Question: I have installed ElasticSearch and I am unable to search when I use this:
'''
<%= link_to genre_linker.genre, movie_genre_linker_path(@movie, genre_linker) %>
'''
but the results are correctly displayed when I use this:
'''
<%= link_to genre_linker.genre %>
'''
So, since the search works, I am thinking the problem is in my syntax.
this is my route:
'''
movie_genre_linker GET /movies/:movie_id/genre_linkers/:id(.:format) genre_linkers#show
'''
this is the error message:

I am still sort of a noob, so any guidance will be greatly appreciated.
'''
class MoviesController < ApplicationController
before_action :set_movie, only: [:show, :edit, :update, :destroy]
before_action :authenticate_user!, except: [:index, :show]
def index
@movies = Movie.all
end
def show
@genre_linkers = GenreLinker.where(movie_id: @movie.id).order("created_at DESC")
@common_linkers = CommonLinker.where(movie_id: @movie.id).order("created_at DESC")
@theme_linkers = ThemeLinker.where(movie_id: @movie.id).order("created_at DESC")
@location_linkers = LocationLinker.where(movie_id: @movie.id).order("created_at DESC")
end
def new
@movie = current_user.movies.build
end
def edit
end
def create
@movie = current_user.movies.build(movie_params)
respond_to do |format|
if @movie.save
format.html { redirect_to @movie, notice: 'Movie was successfully created.' }
format.json { render :show, status: :created, location: @movie }
else
format.html { render :new }
format.json { render json: @movie.errors, status: :unprocessable_entity }
end
end
end
def update
respond_to do |format|
if @movie.update(movie_params)
format.html { redirect_to @movie, notice: 'Movie was successfully updated.' }
format.json { render :show, status: :ok, location: @movie }
else
format.html { render :edit }
format.json { render json: @movie.errors, status: :unprocessable_entity }
end
end
end
def destroy
@movie.destroy
respond_to do |format|
format.html { redirect_to movies_url, notice: 'Movie was successfully destroyed.' }
format.json { head :no_content }
end
end
private
def set_movie
@movie = Movie.find(params[:id])
end
def movie_params
params.require(:movie).permit(:title, :description, :movie_length, :poster)
end
end
'''
'''
class GenreLinkersController < ApplicationController
before_action :set_genre_linker, only: [:show, :edit, :update, :destroy, :votes]
before_action :set_movie
before_action :authenticate_user!, except: [:index, :show]
respond_to :html
def index
@genre_linkers = GenreLinker.all
respond_with(@genre_linkers)
end
def show
@genre_linker = GenreLinker.find(params[:id])
end
def vote
value = params[:type] == "up" ? 1 : -1
@genre_linker = GenreLinker.find(params[:id])
@genre_linker.add_or_update_evaluation(:votes, value, current_user)
redirect_to :back, notice: "thanks for the vote"
end
def new
@genre_linker = GenreLinker.new
respond_with(@genre_linker)
end
def edit
end
def create
@genre_linker = GenreLinker.new(genre_linker_params)
@genre_linker.user_id = current_user.id
@genre_linker.movie_id = @movie.id
if @genre_linker.save
redirect_to @movie
else
render 'new'
end
end
def update
@genre_linker.update(genre_linker_params)
respond_with(@genre_linker)
end
def destroy
@genre_linker.destroy
respond_with(@genre_linker)
end
private
def set_genre_linker
@genre_linker = GenreLinker.find(params[:id])
end
def set_movie
@movie = Movie.find(params[:movie_id])
end
def genre_linker_params
params.require(:genre_linker).permit(:genre, :description)
end
end
'''
'''
<%= form_for search_path, method: :get do |f| %>
<p>
<%= f.label "Search for" %>
<%= text_field_tag :q, params[:q] %>
<%= submit_tag "Go", name: nil %>
</p>
<% end %>
<ul>
<% @genre_linkers.each do |genre_linker| %>
<li>
<%= link_to genre_linker.genre, movie_genre_linker_path(@movie, genre_linker) %>
</li>
</ul
<% end %>
'''
'''
class SearchController < ApplicationController
def search
if params[:q].nil?
@genre_linkers = []
else
@genre_linkers = GenreLinker.search params[:q]
end
end
end
'''
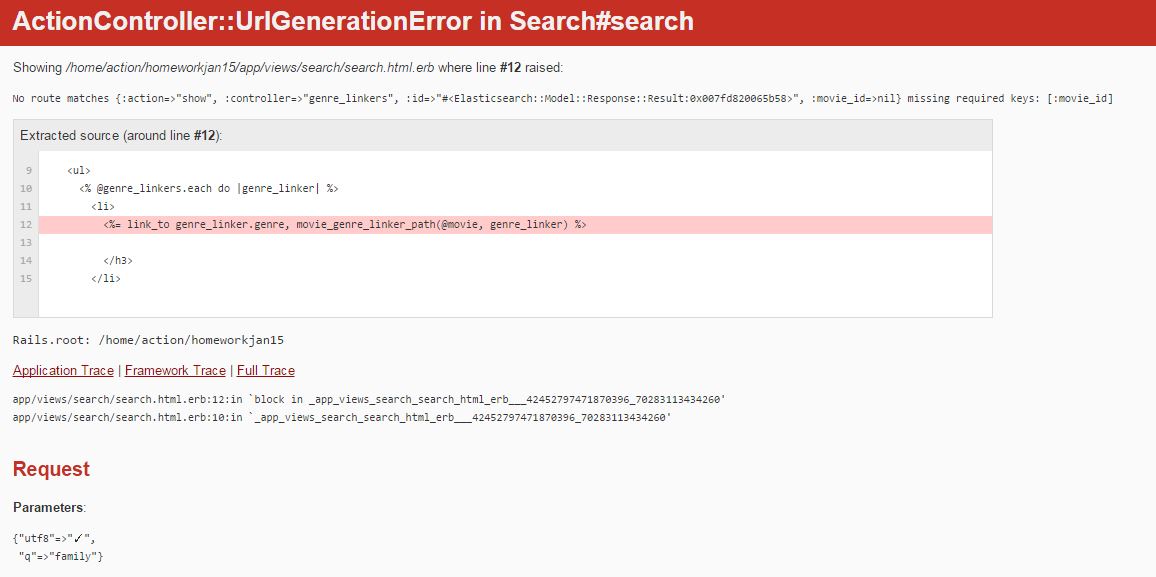
Answer: This worked:
'<%= link_to genre_linker.genre, movie_path(genre_linker.movie.id) %>'